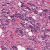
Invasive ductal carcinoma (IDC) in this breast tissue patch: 1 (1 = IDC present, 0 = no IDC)